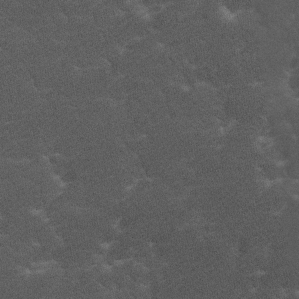
Label: non_frost